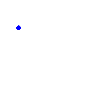
Particle: kaon